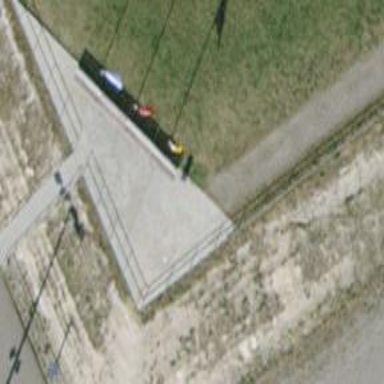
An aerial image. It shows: Bench for seating.